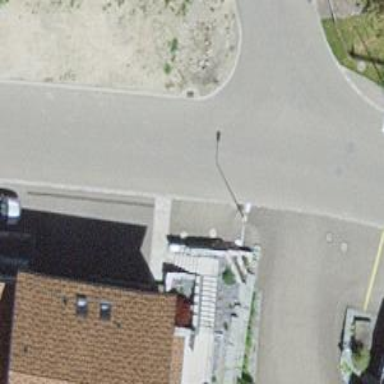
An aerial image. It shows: Paved residential road.